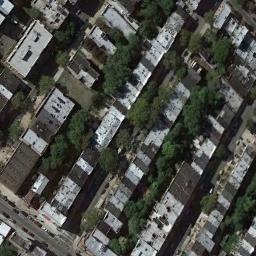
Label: dense_residential